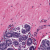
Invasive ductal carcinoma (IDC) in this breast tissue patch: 0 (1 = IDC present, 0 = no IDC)